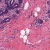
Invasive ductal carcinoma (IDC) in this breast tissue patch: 0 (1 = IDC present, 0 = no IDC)